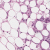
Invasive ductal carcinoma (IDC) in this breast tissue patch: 0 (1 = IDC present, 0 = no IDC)